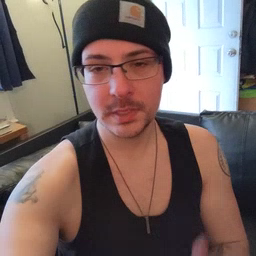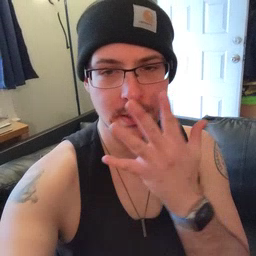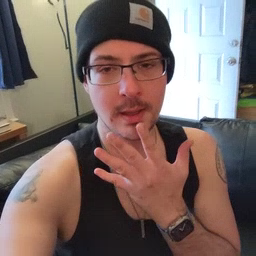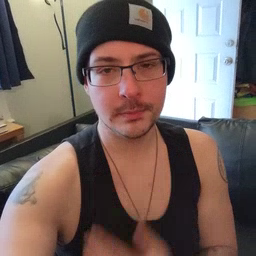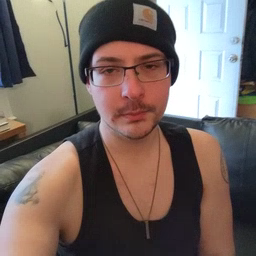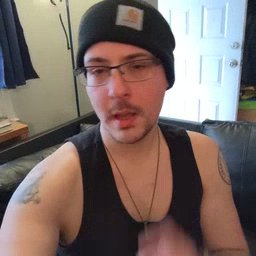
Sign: sad